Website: crate-barrel
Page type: newsletter-management
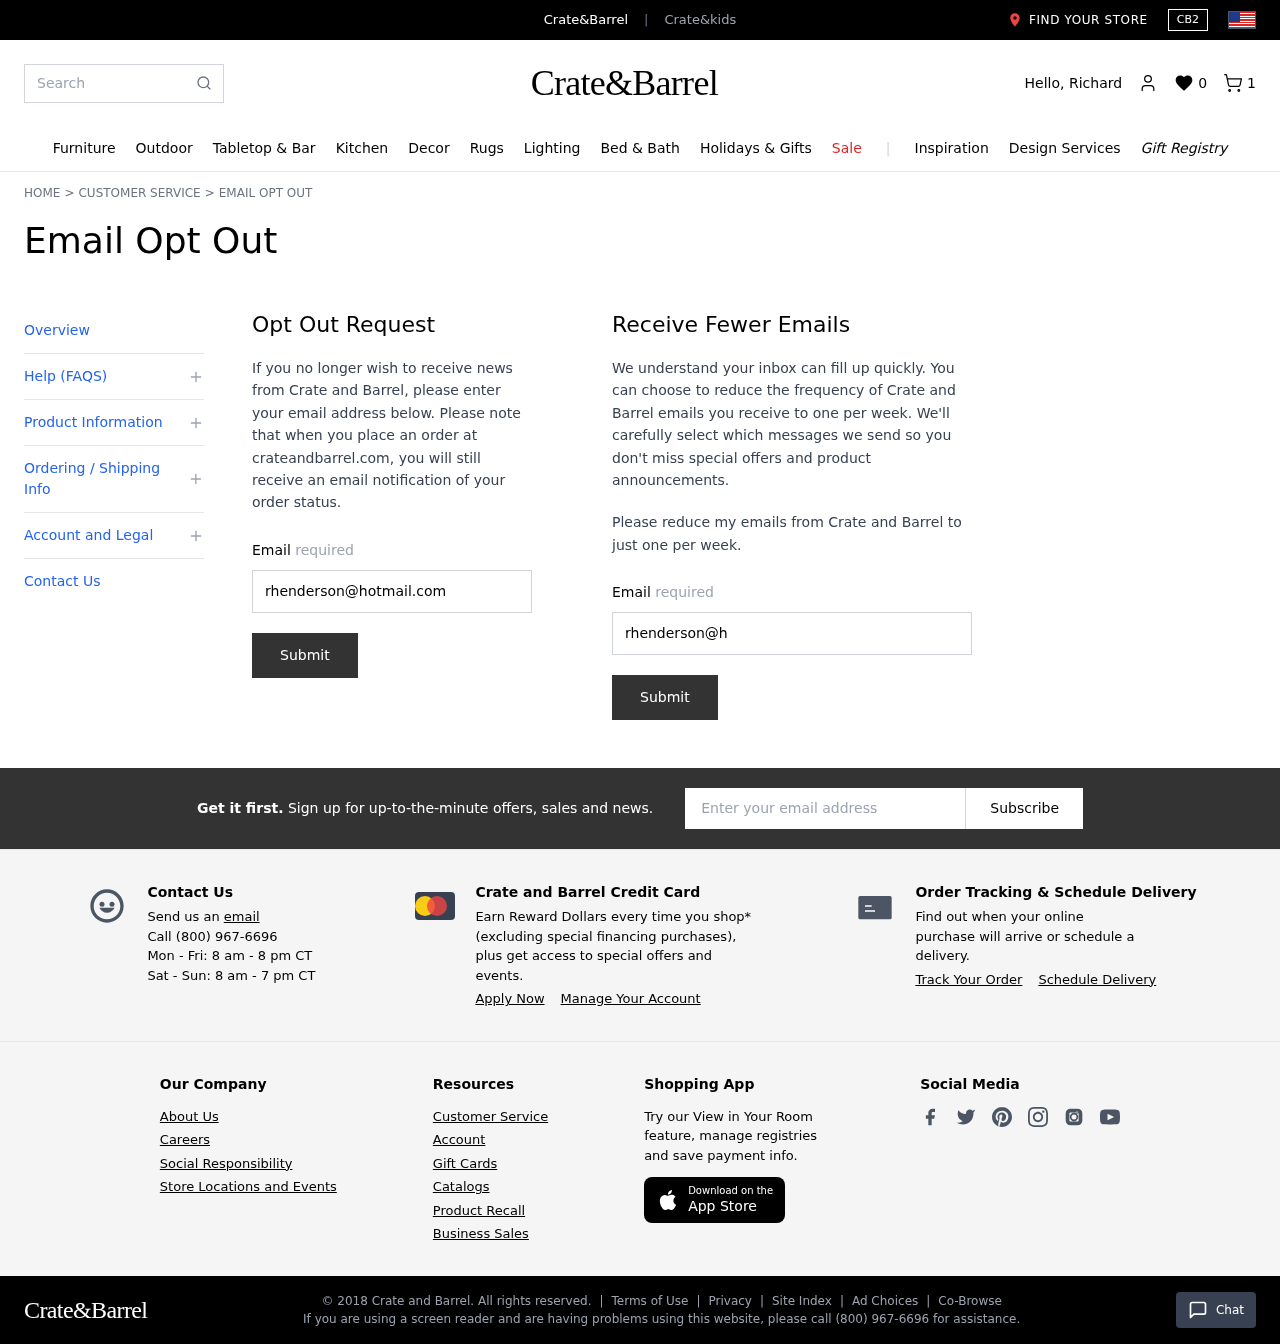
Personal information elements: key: PII_EMAIL
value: rhenderson@hotmail.com
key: PII_EMAIL2
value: rhenderson@hotmail.com
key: PII_EMAIL3
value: rhenderson@hotmail.com
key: PII_FIRSTNAME
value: Richard
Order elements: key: ORDER_NUM_ITEMS
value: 1
Search elements: key: HEADER_SEARCH
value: Search
Other elements: key: WISHLIST_COUNT
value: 0